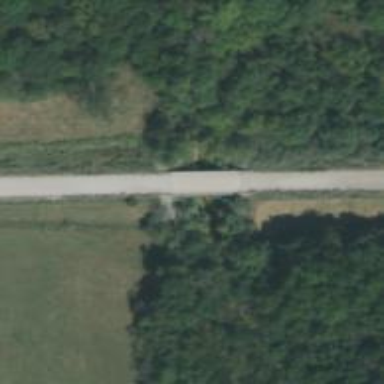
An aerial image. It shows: Residential road with bridge.